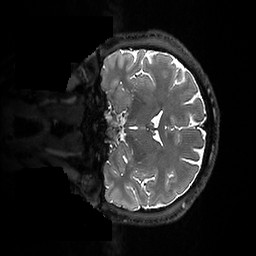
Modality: T2w
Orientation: coronal
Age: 32
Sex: male
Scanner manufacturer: ge
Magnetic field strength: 3 T
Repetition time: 3.202 s
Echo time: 0.05874 s